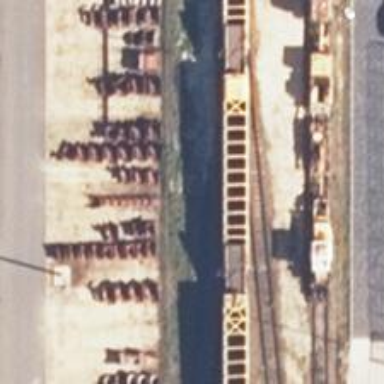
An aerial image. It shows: Railway switch.